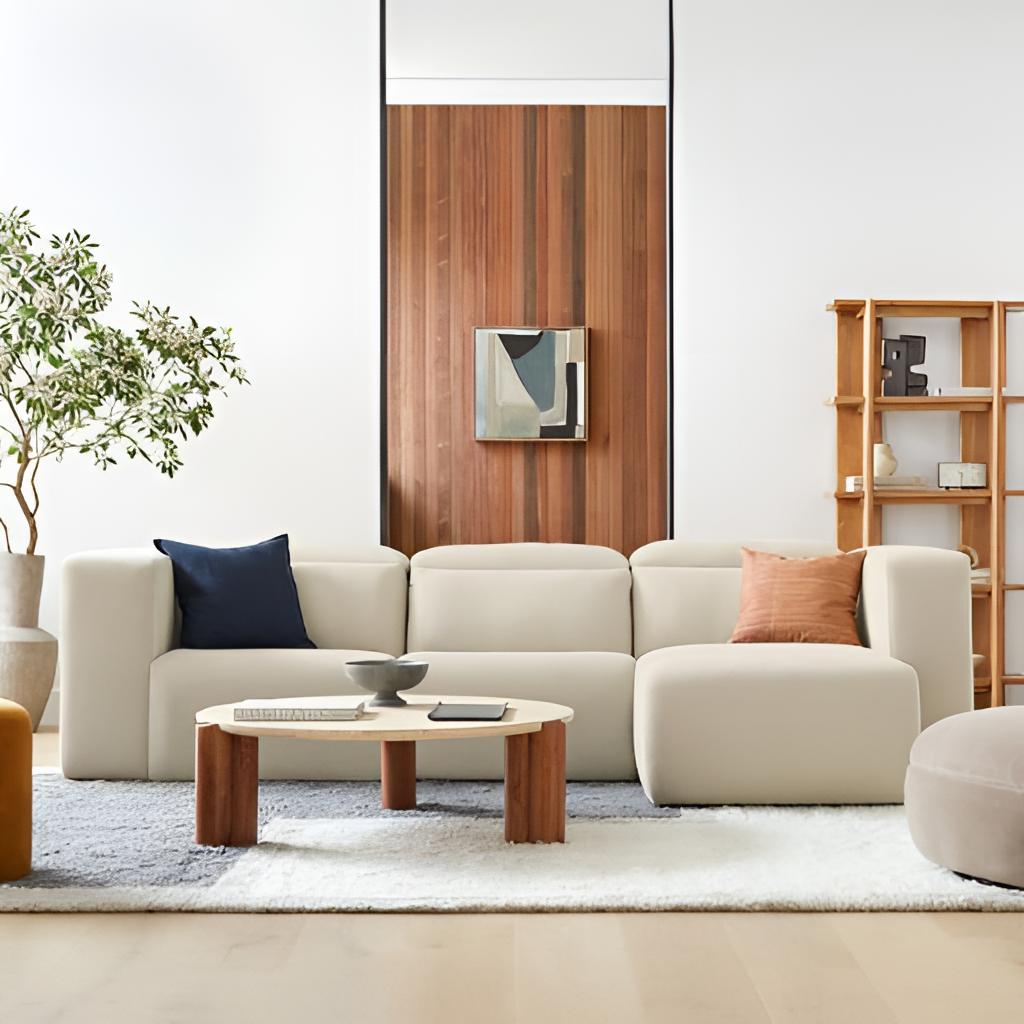
fabric sofa, living room, paint wallpaper, with solid pattern, tan wood flooring, with plank pattern, contemporary